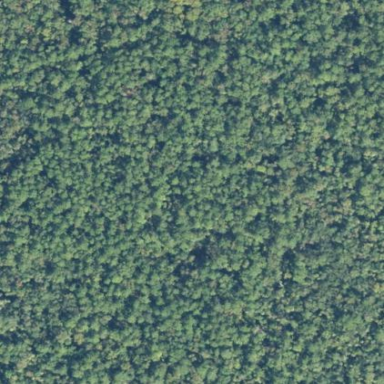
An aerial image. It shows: Woodland consisting mainly of needle-leaved trees.